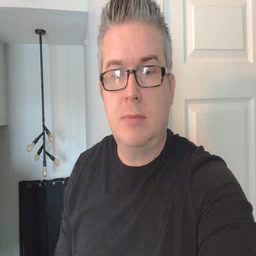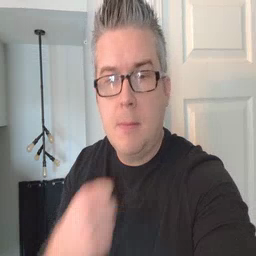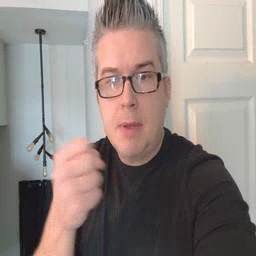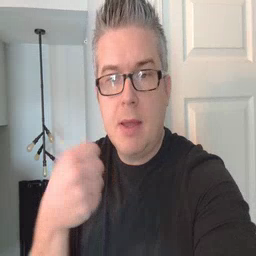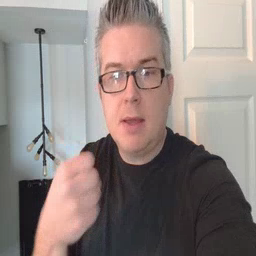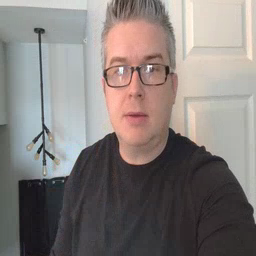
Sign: make